Question: How to create event on safe html. As I want to do filtering for column in celltable.
So I added search box at header in table. I want to access textbox and do some event on textbox.

Code:
'''
final MultiSelectionModel<MasterTable> selectionModel=new MultiSelectionModel<MasterTable>();
CellTable<MasterTable> cell=new CellTable<MasterTable>();
cell.setSelectionModel(selectionModel, DefaultSelectionEventManager.<MasterTable> createCheckboxManager());
Column<MasterTable, Boolean> checkColumn = new Column<MasterTable, Boolean>(new CheckboxCell(true, false)) {
@Override
public Boolean getValue(MasterTable object) {
return selectionModel.isSelected(object);
}
};
cell.addColumn(checkColumn);
cell.setColumnWidth(checkColumn, 20, Unit.PX);
personCollection.getList().add(new MasterTable("Art", "Shake", 21));
personCollection.getList().add(new MasterTable("Joe", "Black", 47));
personCollection.getList().add(new MasterTable("Sam", "PArish", 97));
TextColumn<MasterTable> namecolumn = new TextColumn<MasterTable>() {
@Override
public String getValue(MasterTable s) {
return s.getName();
}
};
TextColumn<MasterTable> lastNameColumn = new TextColumn<MasterTable>() {
@Override
public String getValue(MasterTable s) {
return s.getLastName();
}
};
TextColumn<MasterTable> ageColumn = new TextColumn<MasterTable>() {
@Override
public String getValue(MasterTable s) {
return Integer.toString(s.getAge());
}
};
// cell.addColumn(namecolumn,"Name");
SafeHtmlBuilder builder = new SafeHtmlBuilder();
builder.appendHtmlConstant("<input type="text" id="nameInput" /><br/><br/><select><option>one</option></select><br/><center><b>Name</b></center>");
cell.addColumn(namecolumn,builder.toSafeHtml());
SafeHtmlBuilder builder1 = new SafeHtmlBuilder();
builder1.appendHtmlConstant("<input type="text"/><br/><br/><select><option>one</option></select><br/><center><b>Last name</b></center>");
cell.addColumn(lastNameColumn,builder1.toSafeHtml());
SafeHtmlBuilder builder2 = new SafeHtmlBuilder();
builder2.appendHtmlConstant("<input type="text"/><br/><br/><select><option>one</option></select><br/><center><b>Age</b></center>");
cell.addColumn(ageColumn,builder2.toSafeHtml());
personCollection.addDataDisplay(cell);
verticalPanel.add(searchpanel);
verticalPanel.add(cell);
RootPanel.get("errorLabelContainer").add(verticalPanel);
final Element nameInput = DOM.getElementById("nameInput");
if(nameInput!=null)
{
Event.sinkEvents(nameInput, Event.ONCHANGE);
Event.setEventListener(nameInput, new EventListener() {
@Override
public void onBrowserEvent(Event event) {
personCollection.setFilter(nameInput.getInnerText());
personCollection.refresh();
}
});
}
'''
First problem I am getting is . why?
This is just sample. I want to create this column dynamically.
so is it possible to add DOM event dynamically for run time generated DOM element?
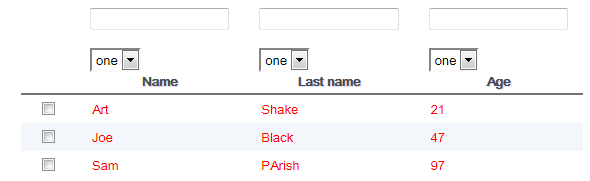
Answer: The way to do it is to use a 'Cell' for your header, such as a 'TextInputCell', with a 'ValueUpdater' to handle the change.